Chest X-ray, PA view. Patient: 30 years old, sex F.
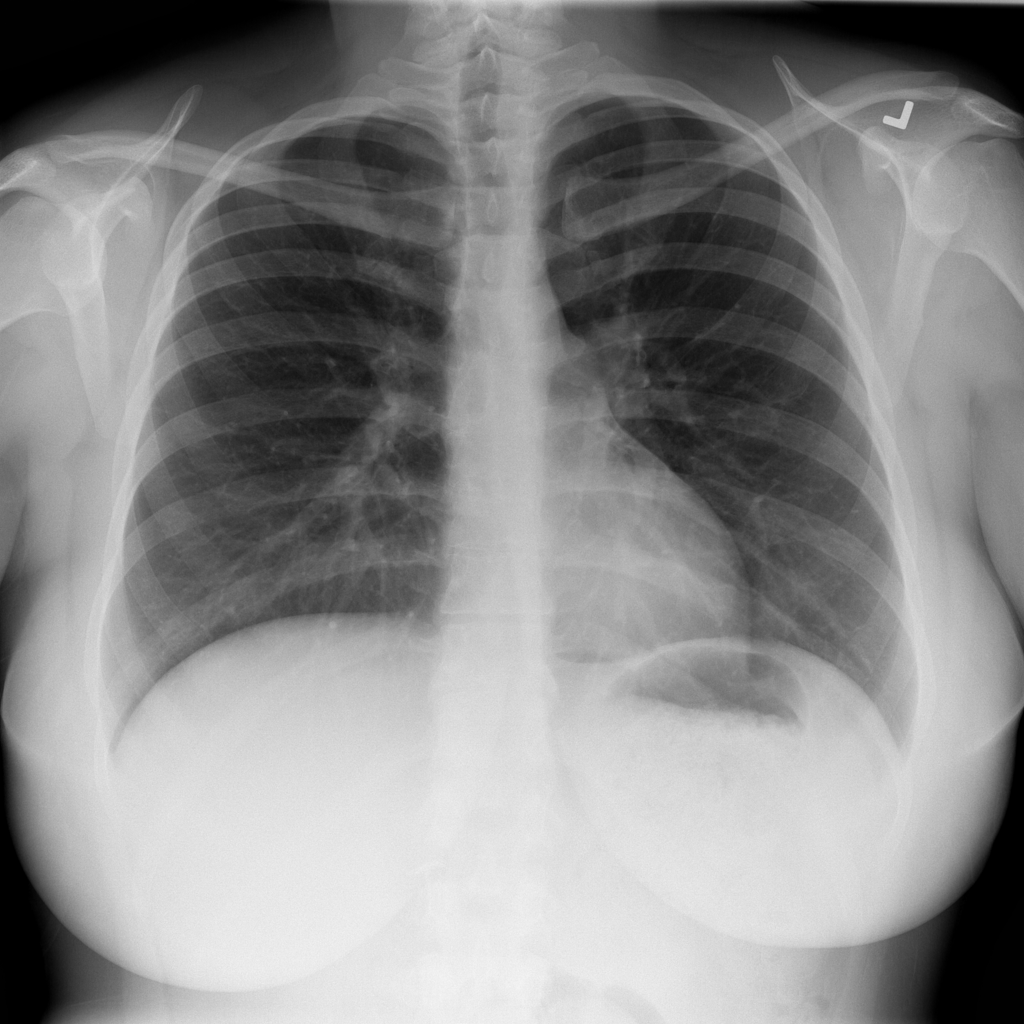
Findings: No Finding